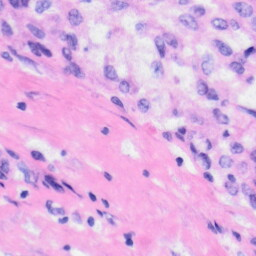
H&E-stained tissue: Liver